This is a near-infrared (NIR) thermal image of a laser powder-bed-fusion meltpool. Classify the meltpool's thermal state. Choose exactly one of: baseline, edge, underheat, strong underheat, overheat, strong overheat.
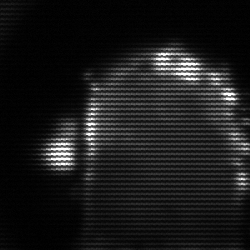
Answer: baseline